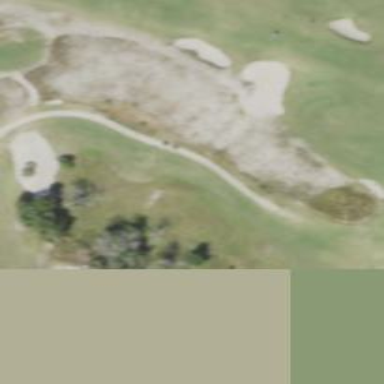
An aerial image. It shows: Path for both road and golf.